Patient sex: F
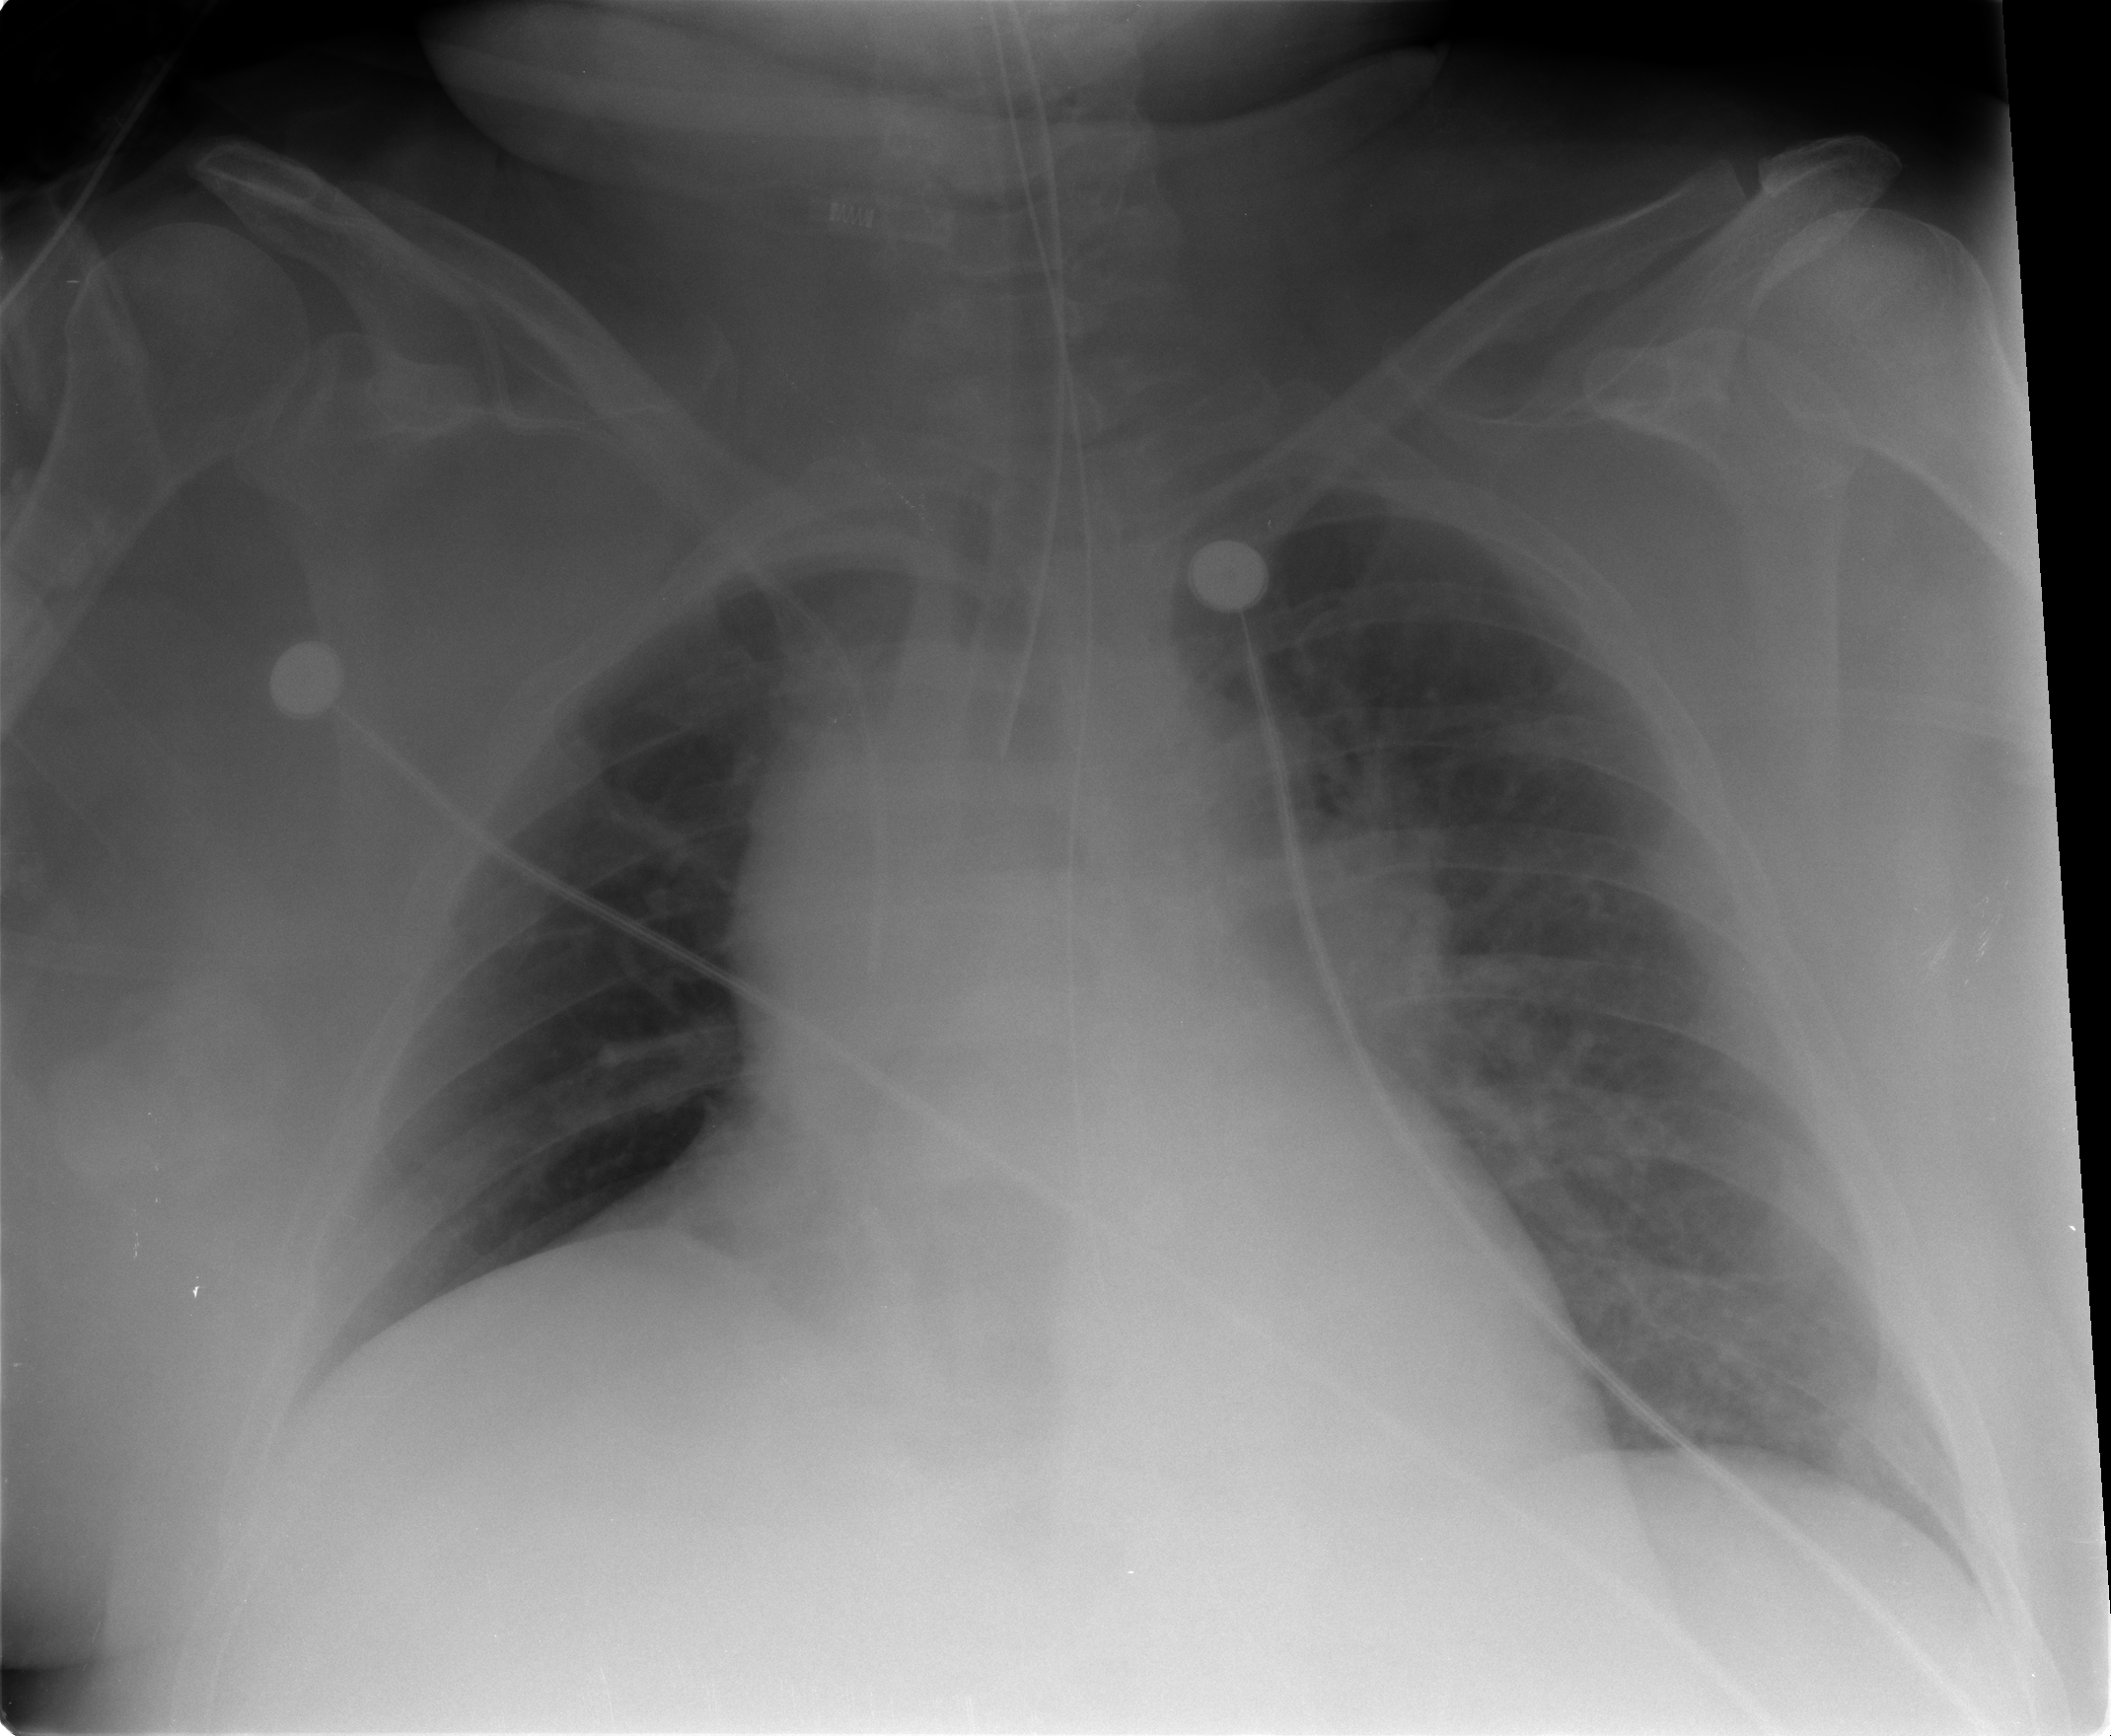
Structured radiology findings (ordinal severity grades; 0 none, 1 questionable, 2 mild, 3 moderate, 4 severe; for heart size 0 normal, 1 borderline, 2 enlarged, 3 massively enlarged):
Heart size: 2
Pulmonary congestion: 2
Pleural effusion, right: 0
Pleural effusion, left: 0
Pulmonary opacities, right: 0
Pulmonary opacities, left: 3
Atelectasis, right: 0
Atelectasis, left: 2